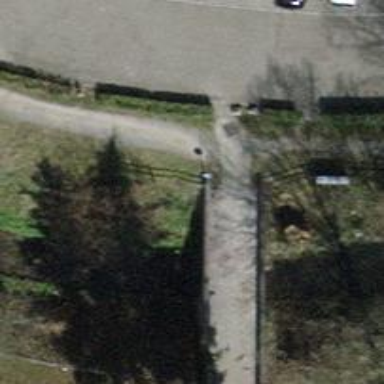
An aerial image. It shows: Path on bridge.